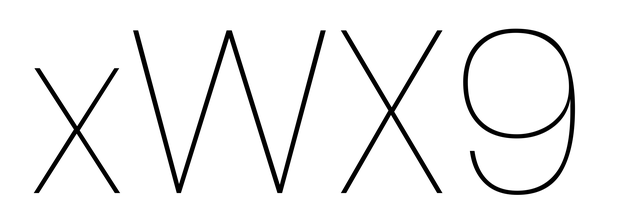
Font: Poppins-Thin